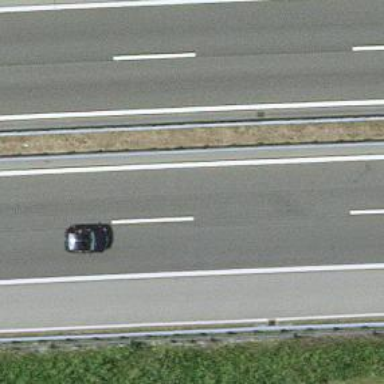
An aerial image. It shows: Asphalt motorway.